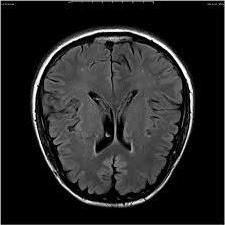
Label: notumor